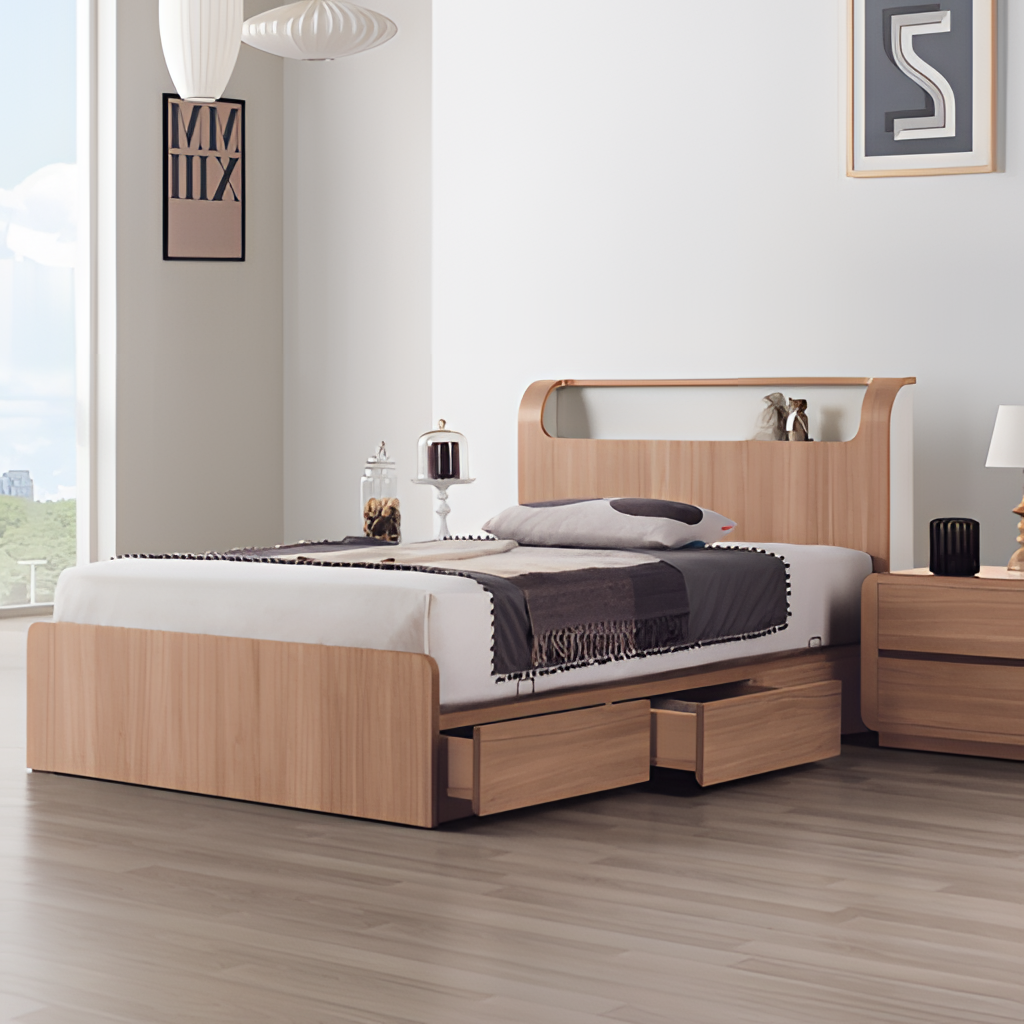
bedroom, wood bed, white paint wallpaper, with solid pattern, wood flooring, with plank pattern, modern